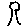
Label: tree